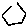
Label: hexagon